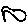
Label: fish